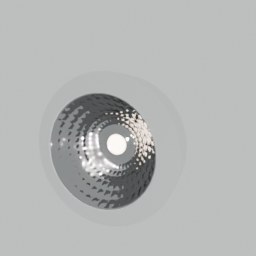
Label: lighting